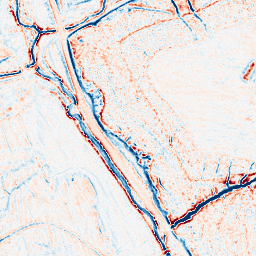
Category: edge_preserving
Decomposition family: bilateral
Decomposition parameters: d: 9
sigma_color: 100
sigma_space: 50
Upsampling method: quadratic
Upsampling parameters: scale: 8
Upsampling scale: 8